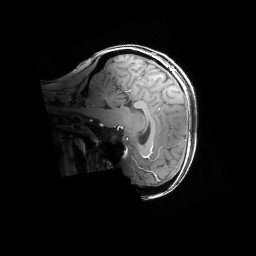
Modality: T1w
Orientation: sagittal
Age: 24
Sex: female
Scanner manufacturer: siemens
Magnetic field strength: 6.98 T
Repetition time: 2.37 s
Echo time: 0.00231 s